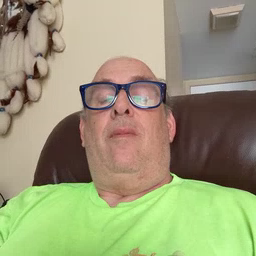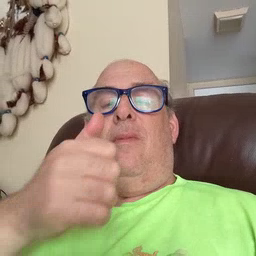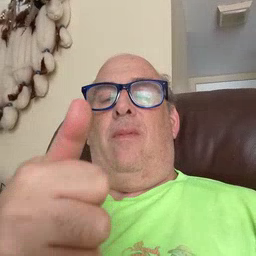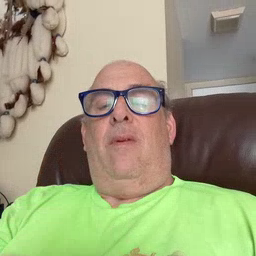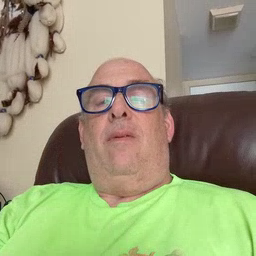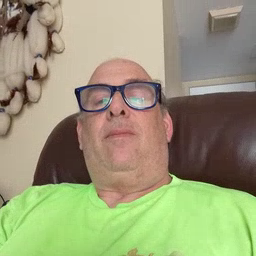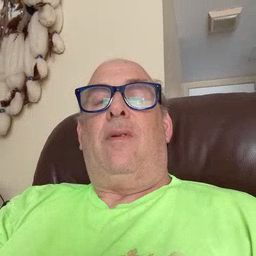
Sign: yourself